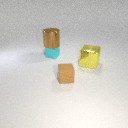
large yellow metal cube to the right of small cyan metal cube